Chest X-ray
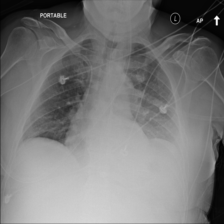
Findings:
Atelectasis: negative
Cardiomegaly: negative
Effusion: positive
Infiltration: positive
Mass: negative
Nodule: negative
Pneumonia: negative
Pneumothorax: positive
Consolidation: negative
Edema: negative
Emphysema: negative
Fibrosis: negative
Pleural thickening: negative
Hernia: negative